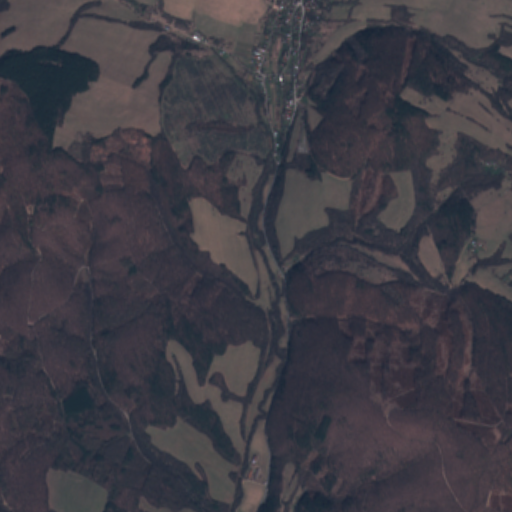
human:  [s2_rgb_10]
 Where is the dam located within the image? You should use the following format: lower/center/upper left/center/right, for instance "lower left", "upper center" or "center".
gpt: The dam is located in the center of the image.
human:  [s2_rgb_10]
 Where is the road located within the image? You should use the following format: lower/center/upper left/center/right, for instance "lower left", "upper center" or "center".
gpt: There is no road in the image.